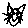
Label: cat